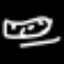
Label: squiggle